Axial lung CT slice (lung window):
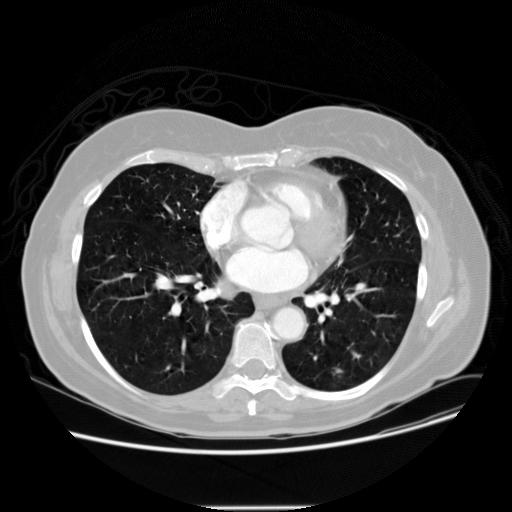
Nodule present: yes
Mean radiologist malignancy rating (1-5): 1.75